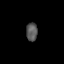
Tissue: prostate
Cell type: Myeloid cells
Senescence score: 0.7648
Nuclear area (px): 204
Mean DAPI intensity: 87.338